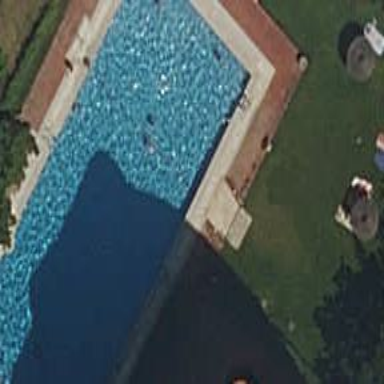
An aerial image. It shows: Swimming pool area designated for leisure and sport.